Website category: jobs
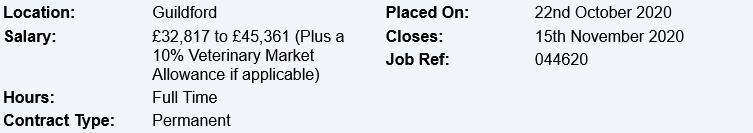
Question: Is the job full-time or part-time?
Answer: Full Time

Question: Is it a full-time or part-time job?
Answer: Full Time

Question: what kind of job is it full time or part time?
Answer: Full Time

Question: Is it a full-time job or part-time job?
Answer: Full Time

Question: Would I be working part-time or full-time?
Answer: Full Time

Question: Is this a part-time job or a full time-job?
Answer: Full Time

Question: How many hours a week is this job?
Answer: Full Time

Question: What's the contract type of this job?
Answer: Permanent

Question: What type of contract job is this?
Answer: Permanent

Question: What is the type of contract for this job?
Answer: Permanent

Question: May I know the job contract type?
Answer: Permanent

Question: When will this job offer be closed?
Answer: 15th November 2020

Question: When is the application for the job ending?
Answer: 15th November 2020

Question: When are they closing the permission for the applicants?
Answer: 15th November 2020

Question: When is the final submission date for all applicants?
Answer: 15th November 2020

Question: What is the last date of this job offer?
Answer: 15th November 2020

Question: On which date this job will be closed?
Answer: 15th November 2020

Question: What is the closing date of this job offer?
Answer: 15th November 2020

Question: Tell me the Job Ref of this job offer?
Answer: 044620

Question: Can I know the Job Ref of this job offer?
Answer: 044620

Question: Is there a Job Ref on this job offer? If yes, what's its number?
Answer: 044620

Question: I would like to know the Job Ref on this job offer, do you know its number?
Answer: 044620

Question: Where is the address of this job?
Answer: Guildford

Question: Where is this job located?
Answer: Guildford

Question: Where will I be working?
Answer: Guildford

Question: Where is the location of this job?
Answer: Guildford

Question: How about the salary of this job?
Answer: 32,817 to 45,361 (Plus a 10% Veterinary Market Allowance if applicable)

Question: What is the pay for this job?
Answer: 32,817 to 45,361 (Plus a 10% Veterinary Market Allowance if applicable)

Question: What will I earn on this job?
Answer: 32,817 to 45,361 (Plus a 10% Veterinary Market Allowance if applicable)

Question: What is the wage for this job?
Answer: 32,817 to 45,361 (Plus a 10% Veterinary Market Allowance if applicable)

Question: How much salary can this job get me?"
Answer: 32,817 to 45,361 (Plus a 10% Veterinary Market Allowance if applicable)

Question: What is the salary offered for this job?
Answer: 32,817 to 45,361 (Plus a 10% Veterinary Market Allowance if applicable)

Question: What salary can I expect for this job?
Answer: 32,817 to 45,361 (Plus a 10% Veterinary Market Allowance if applicable)

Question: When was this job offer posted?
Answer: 22nd October 2020

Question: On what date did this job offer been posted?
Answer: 22nd October 2020